Question: Calculate the minimum enclosing rectangle area of the following rectangle, where the sides of the enclosing rectangle must be parallel to the grid
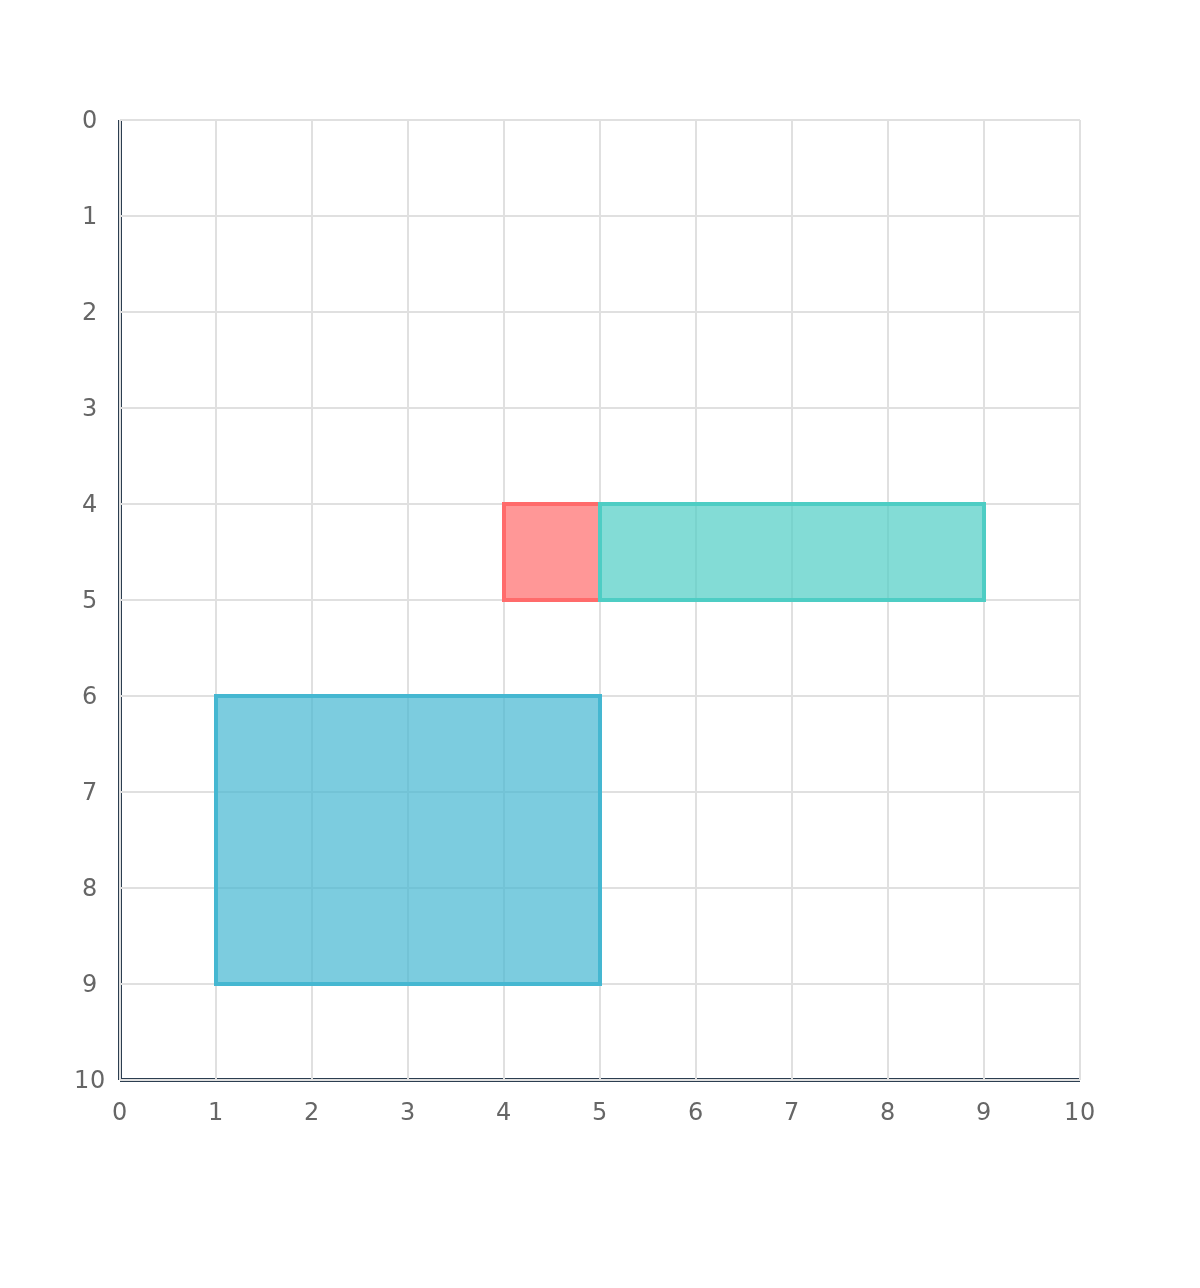
Answer: 40